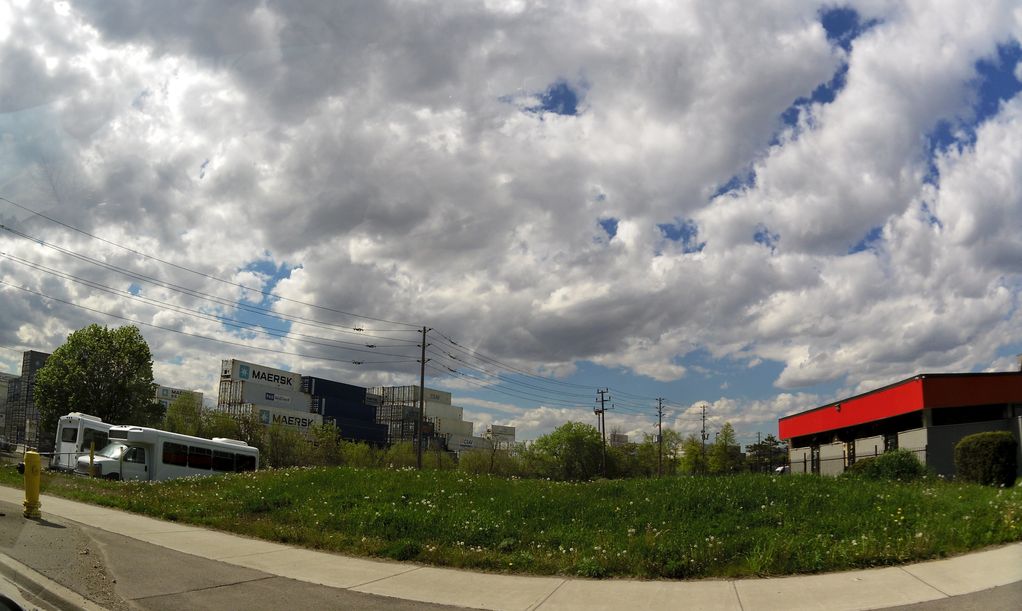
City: toronto